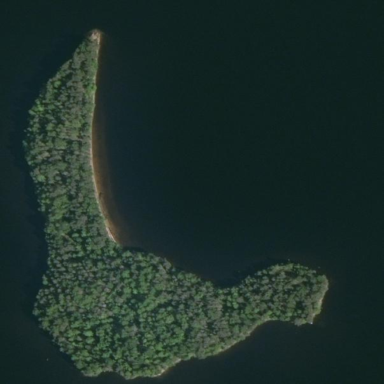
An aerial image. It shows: Islet.